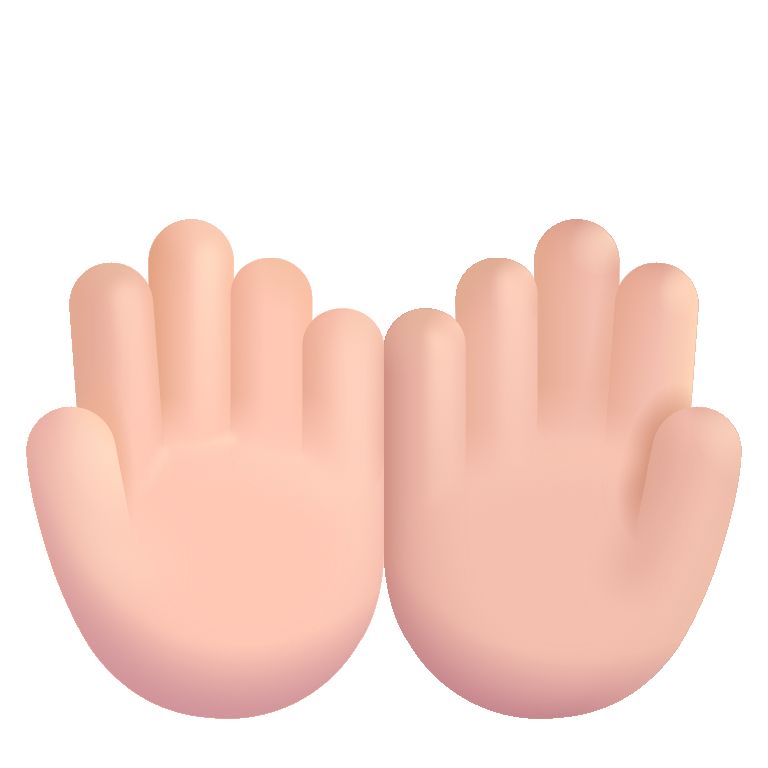
palms up together color light